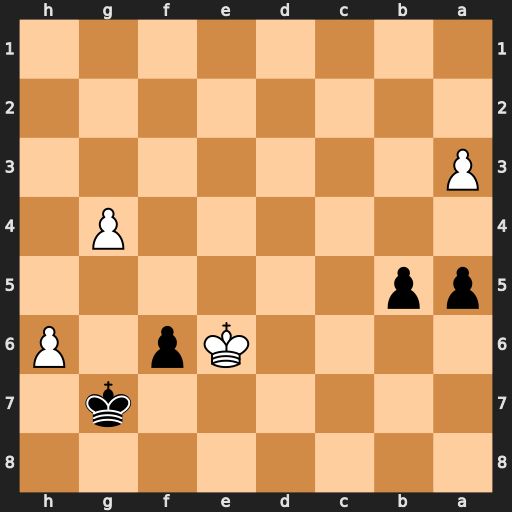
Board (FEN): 8/6k1/4Kp1P/pp6/6P1/P7/8/8
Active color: b
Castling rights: -
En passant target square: -
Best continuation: Kg6 h7 Kg7 g5 fxg5 h8=R Kxh8